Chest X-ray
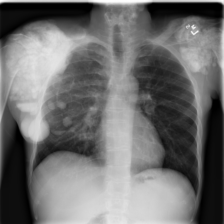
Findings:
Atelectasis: negative
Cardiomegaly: negative
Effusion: negative
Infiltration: negative
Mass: negative
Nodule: negative
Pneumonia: negative
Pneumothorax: negative
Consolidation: negative
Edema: negative
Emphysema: negative
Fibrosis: negative
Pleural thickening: negative
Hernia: negative